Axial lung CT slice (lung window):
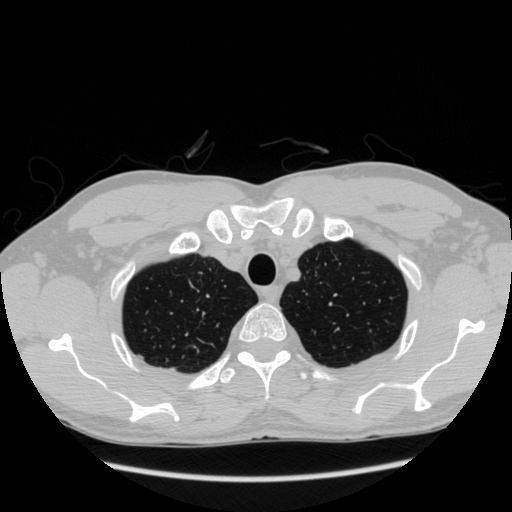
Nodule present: no